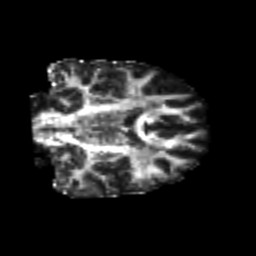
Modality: FA
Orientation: coronal
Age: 22
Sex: female
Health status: healthy
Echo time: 0.074 s